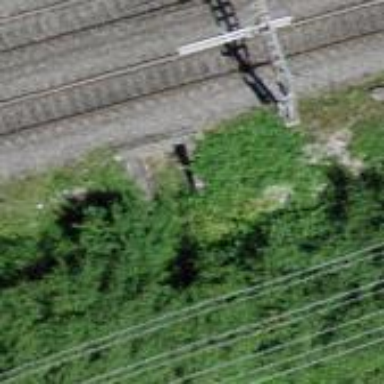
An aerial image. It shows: Concrete track passing through tunnel with grade 5 tracktype.